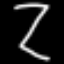
Label: hourglass